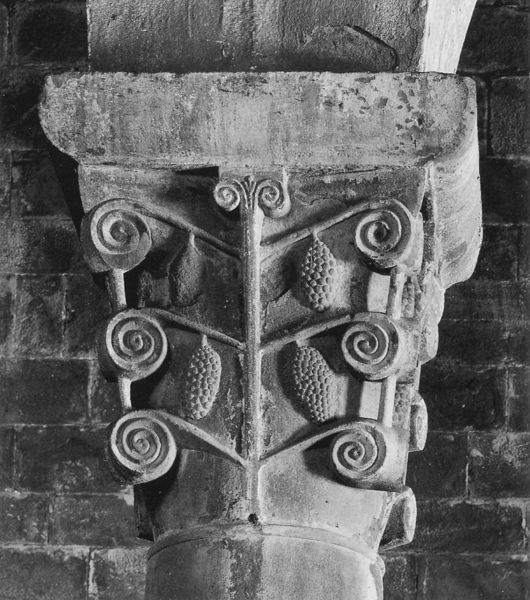
Titel: Kapitelle, Langhaus
Standort: Gropina, Pieve di S. Pietro (EU - I - Toskana)
Schlagwörter: baum, kämpfer, schatten, licht, säule, ornament, stein, trauben, relief, mauer, detail, foto, fugen, symmetrisch, beeren, schwarzweiß, kapitell, schnörkel, voluten, sandstein, romanik, dorisch, schnecke, schnecken, romanisch, kalkstein, trrauben